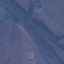
Land use / land cover class: Highway